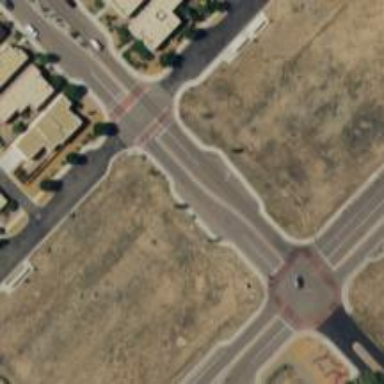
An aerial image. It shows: Uncontrolled road crossing with marked lines.